Question: I have MAMP installed in my Applications folder on my Mac, and the project files inside the htdocs folder on MAMP.
If I want to connect to MySQL from the command line, what would I type into the command line?
Note, it says that to connect to MySQL from my scripts I need to use the following, but I'm not sure how it will look from the command line
Host localhost
Port 8889
User root
Password root
EDIT - after running 'sudo ps -aef | grep mysqld' in my terminus, I got the following.
'''
501 528 1 0 0:00.02 ?? 0:00.02 /bin/sh /Applications/MAMP/Library/bin/mysqld_safe --port=8889 --socket=/Applications/MAMP/tmp/mysql/mysql.sock --lower_case_table_names=0 --pid-file=/Applications/MAMP/tmp/mysql/mysql.pid --log-error=/Applications/MAMP/logs/mysql_error_log
501 598 528 0 0:00.77 ?? 0:03.72 /Applications/MAMP/Library/libexec/mysqld --basedir=/Applications/MAMP/Library --datadir=/Applications/MAMP/db/mysql --user=mysql --lower_case_table_names=0 --log-error=/Applications/MAMP/logs/mysql_error_log.err --pid-file=/Applications/MAMP/tmp/mysql/mysql.pid --socket=/Applications/MAMP/tmp/mysql/mysql.sock --port=8889
501 6083 4176 0 0:00.00 ttys000 0:00.00 grep mysqld
'''
EDIT

working answer
$ mysql --host=127.0.0.1 --port=8889 --user=root -p
Enter password:
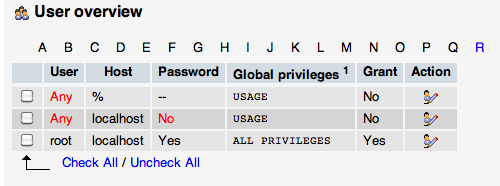
Answer: '''
mysql --host=127.0.0.1 --port=8889 --user=root -p
'''
or
'''
mysql --socket=/Applications/MAMP/tmp/mysql/mysql.sock --user=root -p
'''
The default password for the mysql root account under MAMP is root, so when it prompts for the password, enter "root" (but don't include the quotes). So, if you want to provide the password right on the main command line, versus prompting for it, do as follows:
'''
mysql --socket=/Applications/MAMP/tmp/mysql/mysql.sock --user=root --password=root
'''